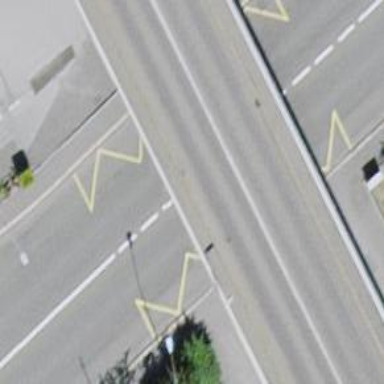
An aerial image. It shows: Public transport stop position.